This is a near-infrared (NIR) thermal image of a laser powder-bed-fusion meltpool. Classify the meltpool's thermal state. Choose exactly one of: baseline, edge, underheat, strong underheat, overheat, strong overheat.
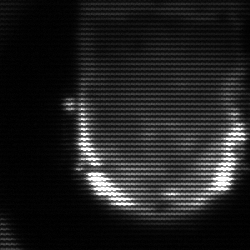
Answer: baseline